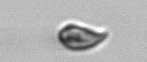
Label: Cryptophyta